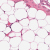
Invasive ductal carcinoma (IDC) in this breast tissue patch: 0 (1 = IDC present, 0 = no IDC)